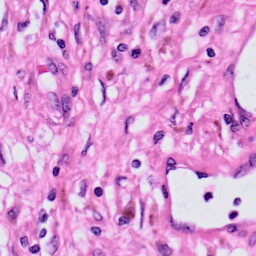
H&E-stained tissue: Skin